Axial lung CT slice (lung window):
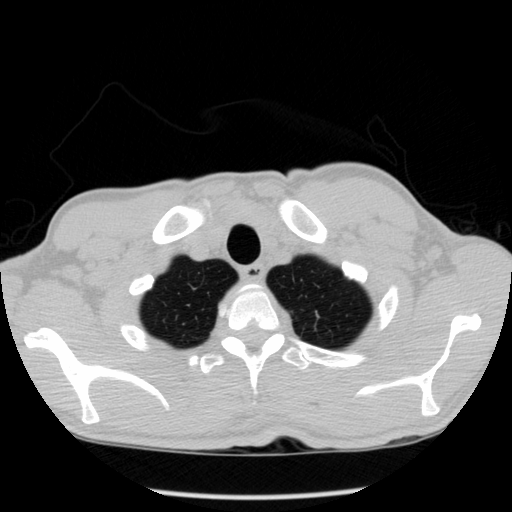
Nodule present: no